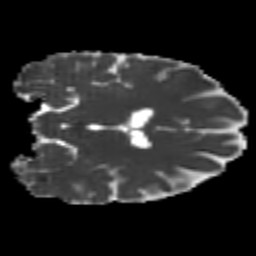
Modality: MD
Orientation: coronal
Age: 22
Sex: female
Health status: healthy
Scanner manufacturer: philips
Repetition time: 7.474 s
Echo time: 0.08753 s